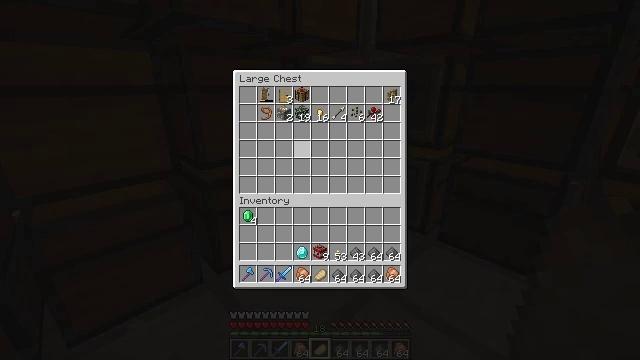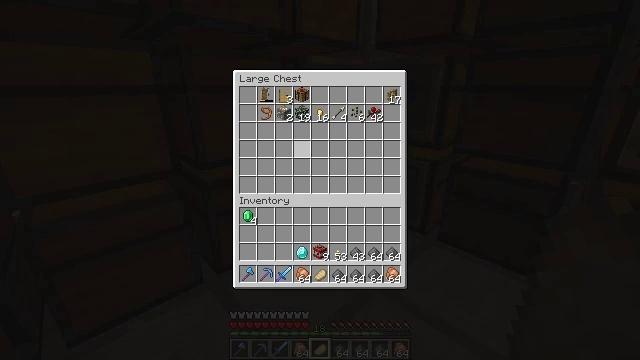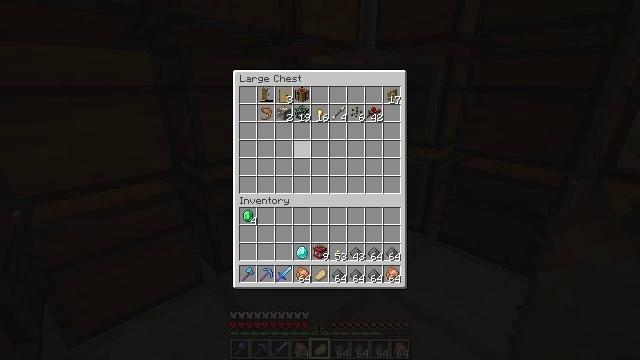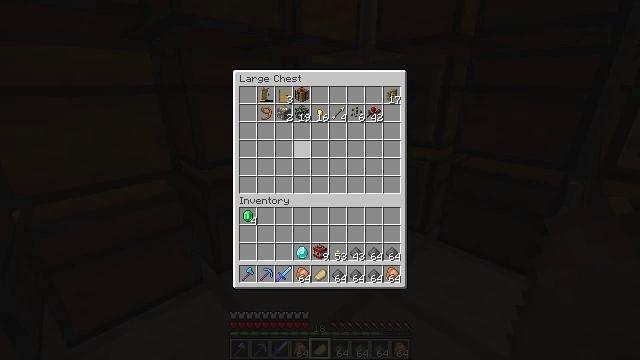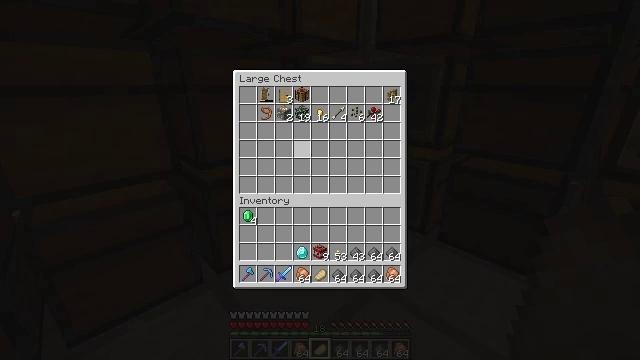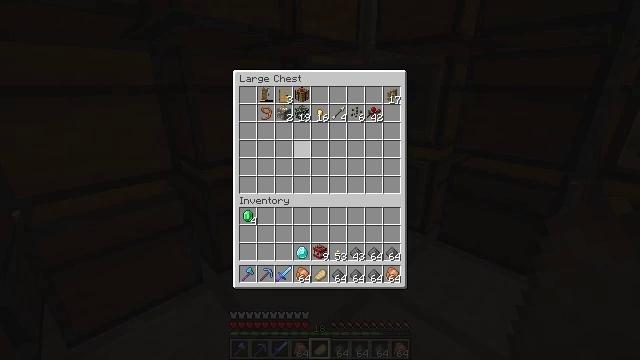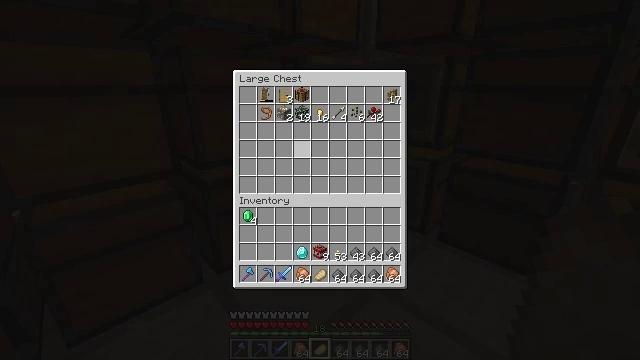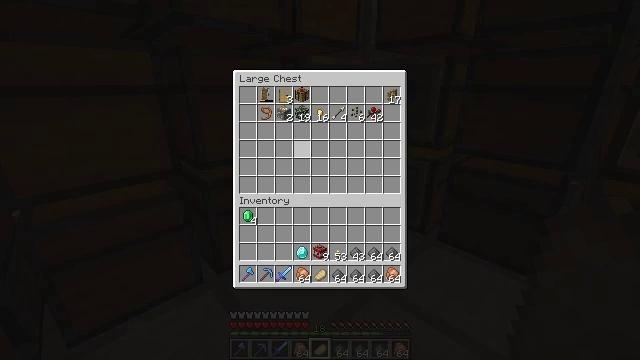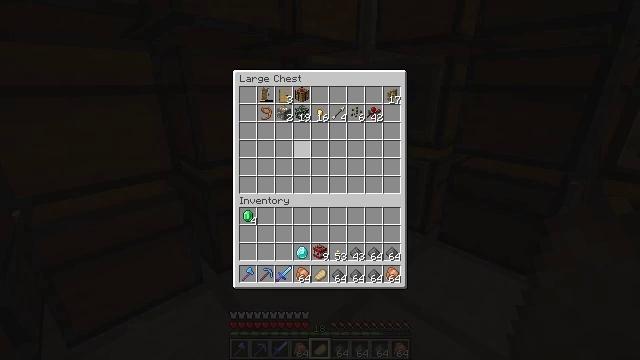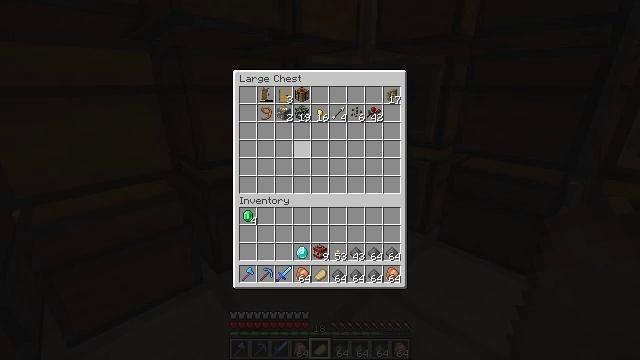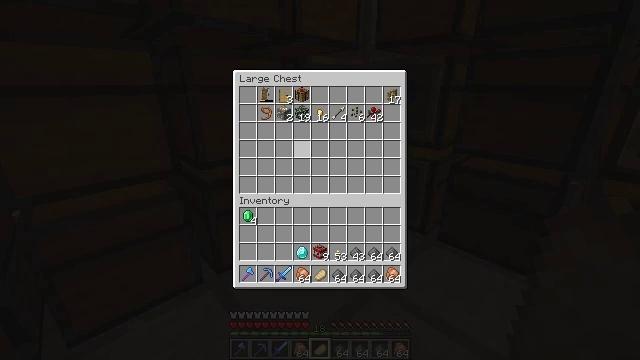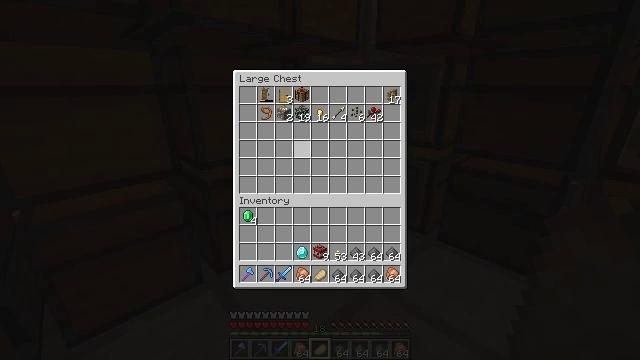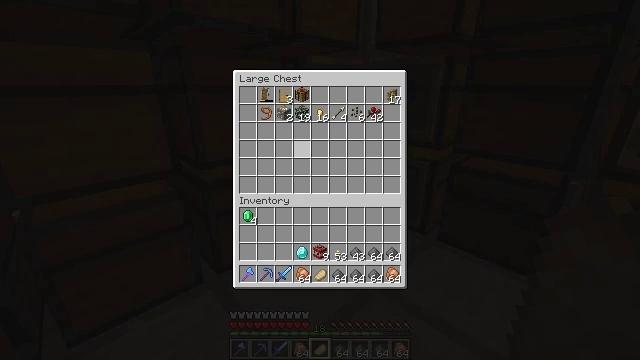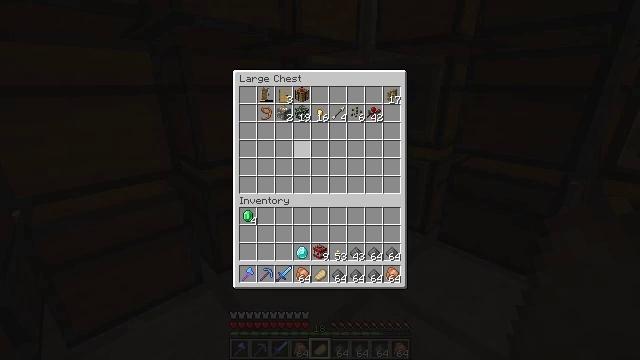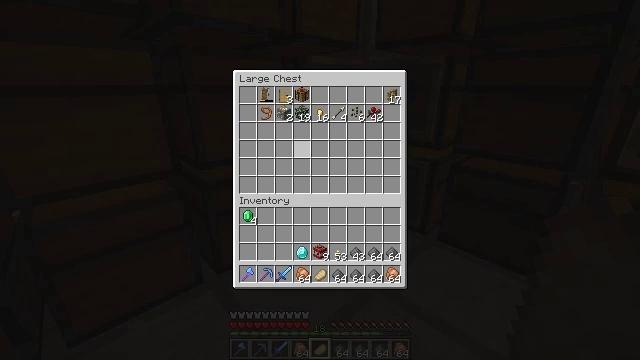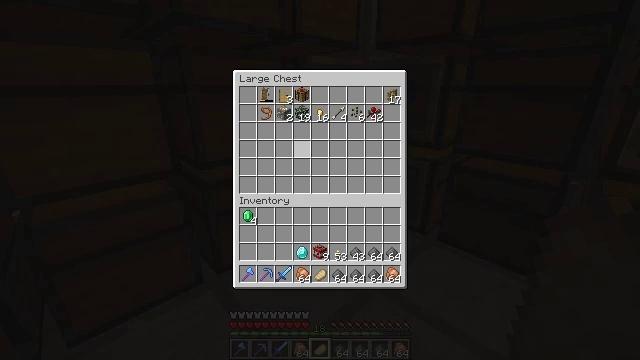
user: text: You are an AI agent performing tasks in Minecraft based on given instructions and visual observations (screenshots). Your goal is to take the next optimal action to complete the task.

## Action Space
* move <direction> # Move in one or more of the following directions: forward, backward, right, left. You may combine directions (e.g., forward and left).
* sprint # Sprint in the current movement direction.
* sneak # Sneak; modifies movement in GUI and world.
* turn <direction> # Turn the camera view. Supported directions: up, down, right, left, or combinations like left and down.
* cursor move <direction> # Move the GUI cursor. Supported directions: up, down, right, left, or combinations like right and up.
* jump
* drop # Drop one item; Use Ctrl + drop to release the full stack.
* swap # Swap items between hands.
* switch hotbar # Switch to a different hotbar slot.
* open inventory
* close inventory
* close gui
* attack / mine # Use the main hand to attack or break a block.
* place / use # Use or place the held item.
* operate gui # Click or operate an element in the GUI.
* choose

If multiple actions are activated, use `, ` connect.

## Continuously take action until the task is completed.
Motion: motion action
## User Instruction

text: Gather the shulker box for storage.
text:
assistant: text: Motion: no_op
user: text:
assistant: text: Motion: no_op
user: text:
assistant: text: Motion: no_op
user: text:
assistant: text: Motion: no_op
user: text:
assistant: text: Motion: no_op
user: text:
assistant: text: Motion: no_op
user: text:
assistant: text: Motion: no_op
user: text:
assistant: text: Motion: no_op
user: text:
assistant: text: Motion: no_op
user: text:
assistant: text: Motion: no_op
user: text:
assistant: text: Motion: no_op
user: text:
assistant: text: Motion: no_op
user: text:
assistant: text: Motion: no_op
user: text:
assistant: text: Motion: no_op
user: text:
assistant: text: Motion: no_op
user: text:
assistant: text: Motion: no_op
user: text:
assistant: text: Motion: no_op
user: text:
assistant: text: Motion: no_op
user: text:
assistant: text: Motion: no_op
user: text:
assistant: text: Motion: no_op
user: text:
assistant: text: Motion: no_op
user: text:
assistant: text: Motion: no_op
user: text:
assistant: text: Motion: no_op
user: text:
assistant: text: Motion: no_op
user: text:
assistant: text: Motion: no_op
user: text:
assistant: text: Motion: no_op
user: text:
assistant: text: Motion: no_op
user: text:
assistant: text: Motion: no_op
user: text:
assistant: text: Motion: no_op
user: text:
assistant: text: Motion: no_op